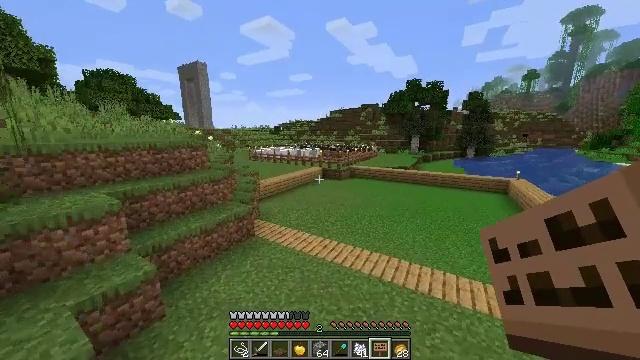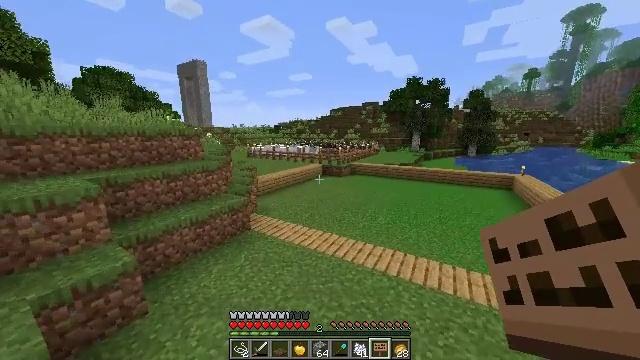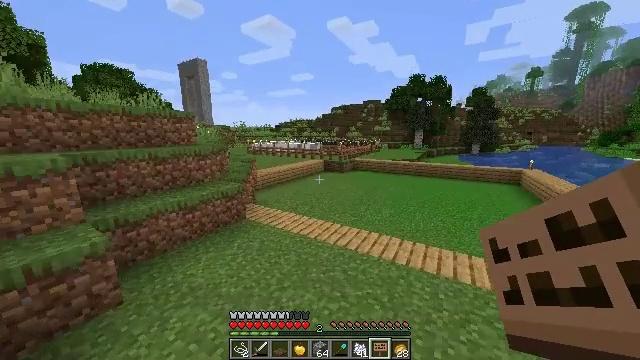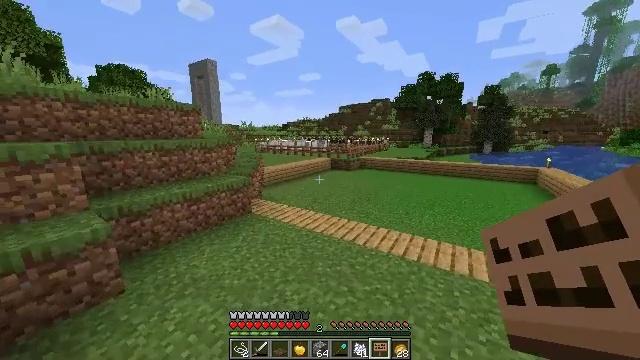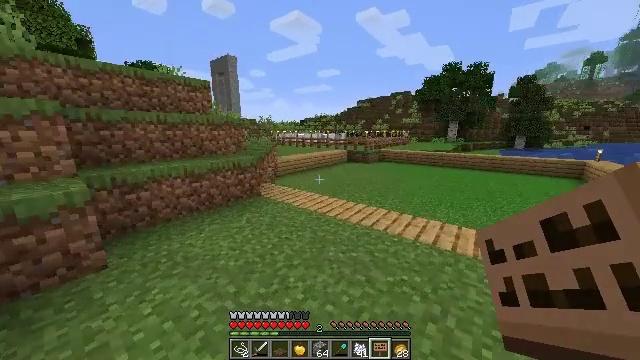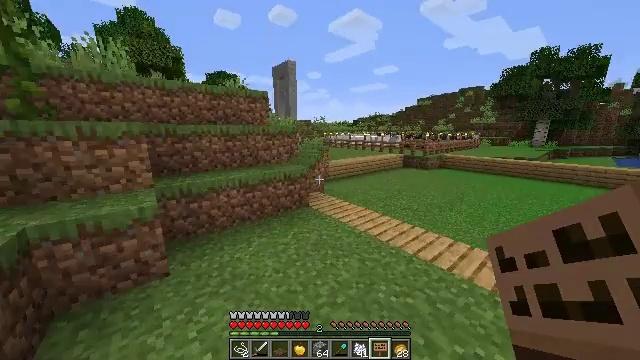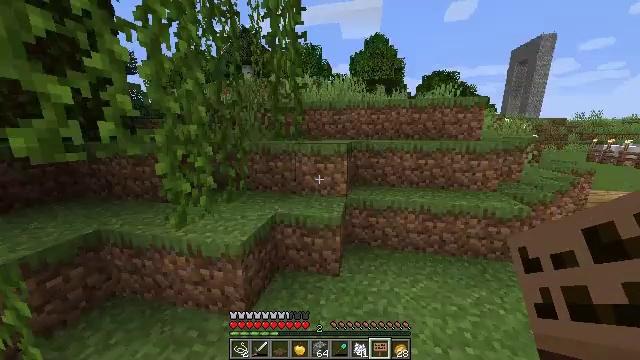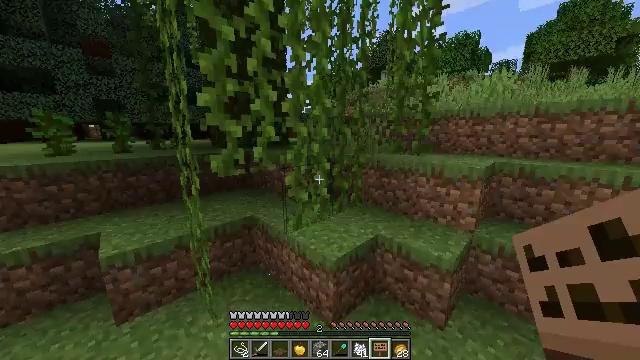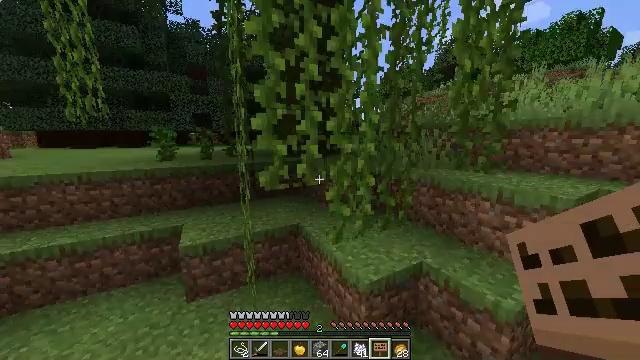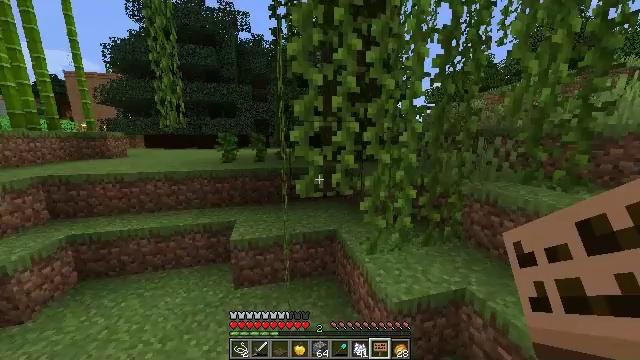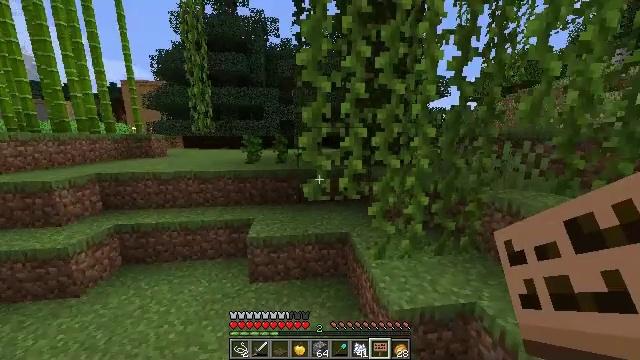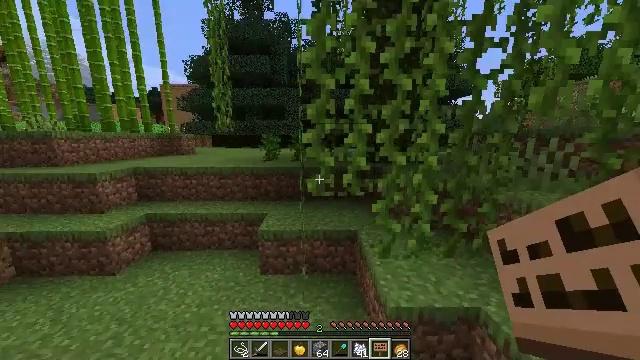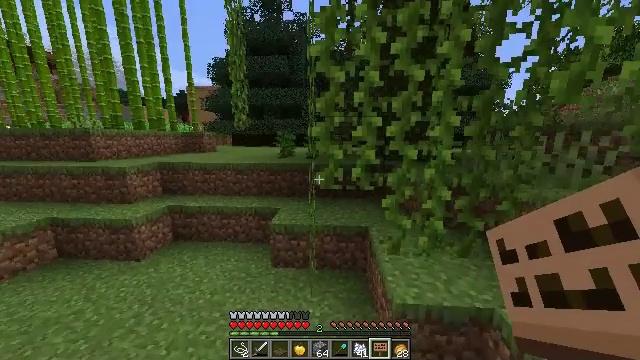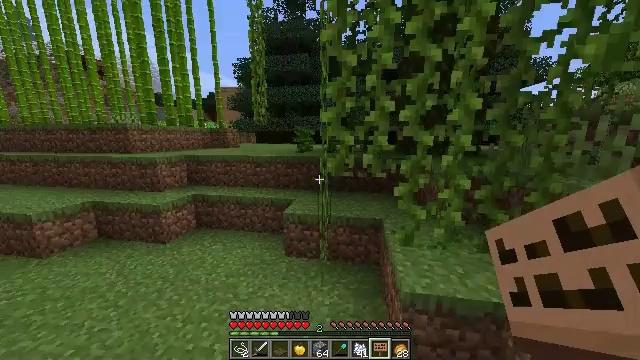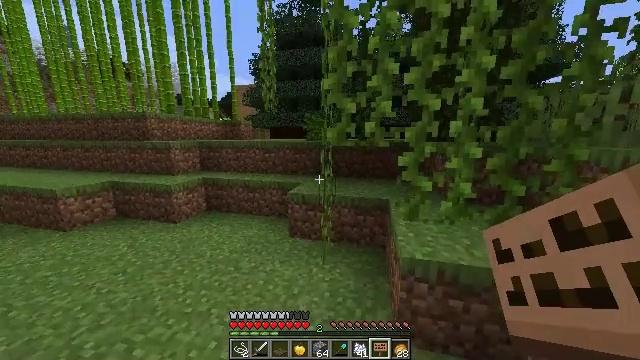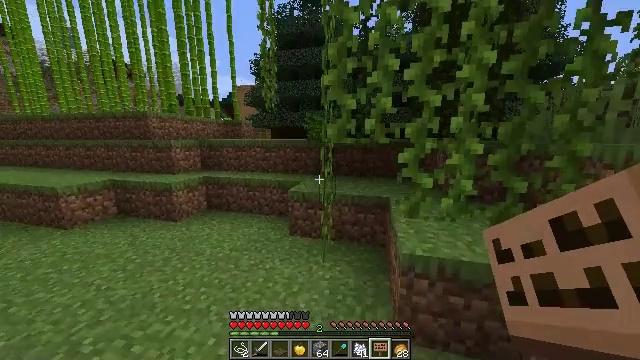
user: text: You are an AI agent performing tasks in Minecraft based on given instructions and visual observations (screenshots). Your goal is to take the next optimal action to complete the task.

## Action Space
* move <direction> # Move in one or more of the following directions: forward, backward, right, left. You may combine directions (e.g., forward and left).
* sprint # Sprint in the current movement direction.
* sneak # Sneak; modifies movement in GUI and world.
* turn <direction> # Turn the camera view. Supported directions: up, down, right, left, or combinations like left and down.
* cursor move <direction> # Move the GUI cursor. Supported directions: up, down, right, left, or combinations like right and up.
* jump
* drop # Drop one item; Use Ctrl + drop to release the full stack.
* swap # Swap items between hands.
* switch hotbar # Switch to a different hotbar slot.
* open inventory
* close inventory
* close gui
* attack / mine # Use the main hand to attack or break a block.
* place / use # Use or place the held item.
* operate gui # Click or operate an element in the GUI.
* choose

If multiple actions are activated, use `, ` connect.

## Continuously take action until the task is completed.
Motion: motion action
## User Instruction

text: Get a jungle sapling for replanting.
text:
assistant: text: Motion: move forward, jump
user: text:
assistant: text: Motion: move forward, jump
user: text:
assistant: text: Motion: move forward, sprint, turn left, jump
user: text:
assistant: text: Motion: move forward, sprint, turn left, jump
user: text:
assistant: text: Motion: move forward, sprint, turn left, jump
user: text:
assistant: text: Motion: move forward, sprint, turn left, jump
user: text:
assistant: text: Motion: move forward, turn left, jump
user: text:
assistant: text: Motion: move forward, turn left and up, jump
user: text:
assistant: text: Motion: move forward, turn left, jump
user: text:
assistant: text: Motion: move forward, turn left, jump
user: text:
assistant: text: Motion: move forward, turn left, jump
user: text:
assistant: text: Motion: move forward, sprint, turn left, jump
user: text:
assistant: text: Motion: move forward, sprint, turn left, jump
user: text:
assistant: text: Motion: move forward, sprint, turn left, jump
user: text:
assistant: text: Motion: move forward, sprint, jump
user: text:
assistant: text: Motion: move forward, sprint, jump
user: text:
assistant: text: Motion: move forward, jump
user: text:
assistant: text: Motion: move forward, turn left, jump
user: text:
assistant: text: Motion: move forward, turn left and up, jump
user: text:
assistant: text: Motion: move forward, sprint, jump
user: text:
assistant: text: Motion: move forward, sprint, jump
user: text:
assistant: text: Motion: move forward, sprint, jump
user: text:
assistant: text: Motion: move forward, sprint, jump
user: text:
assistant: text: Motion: move forward, sprint, jump
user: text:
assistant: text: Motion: move forward, turn right, jump
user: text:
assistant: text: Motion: move forward, turn right, jump
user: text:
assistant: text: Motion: move forward, jump
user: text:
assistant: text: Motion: move forward, sprint, jump
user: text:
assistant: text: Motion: move forward, sprint, jump
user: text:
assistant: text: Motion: move forward, sprint, turn right, jump